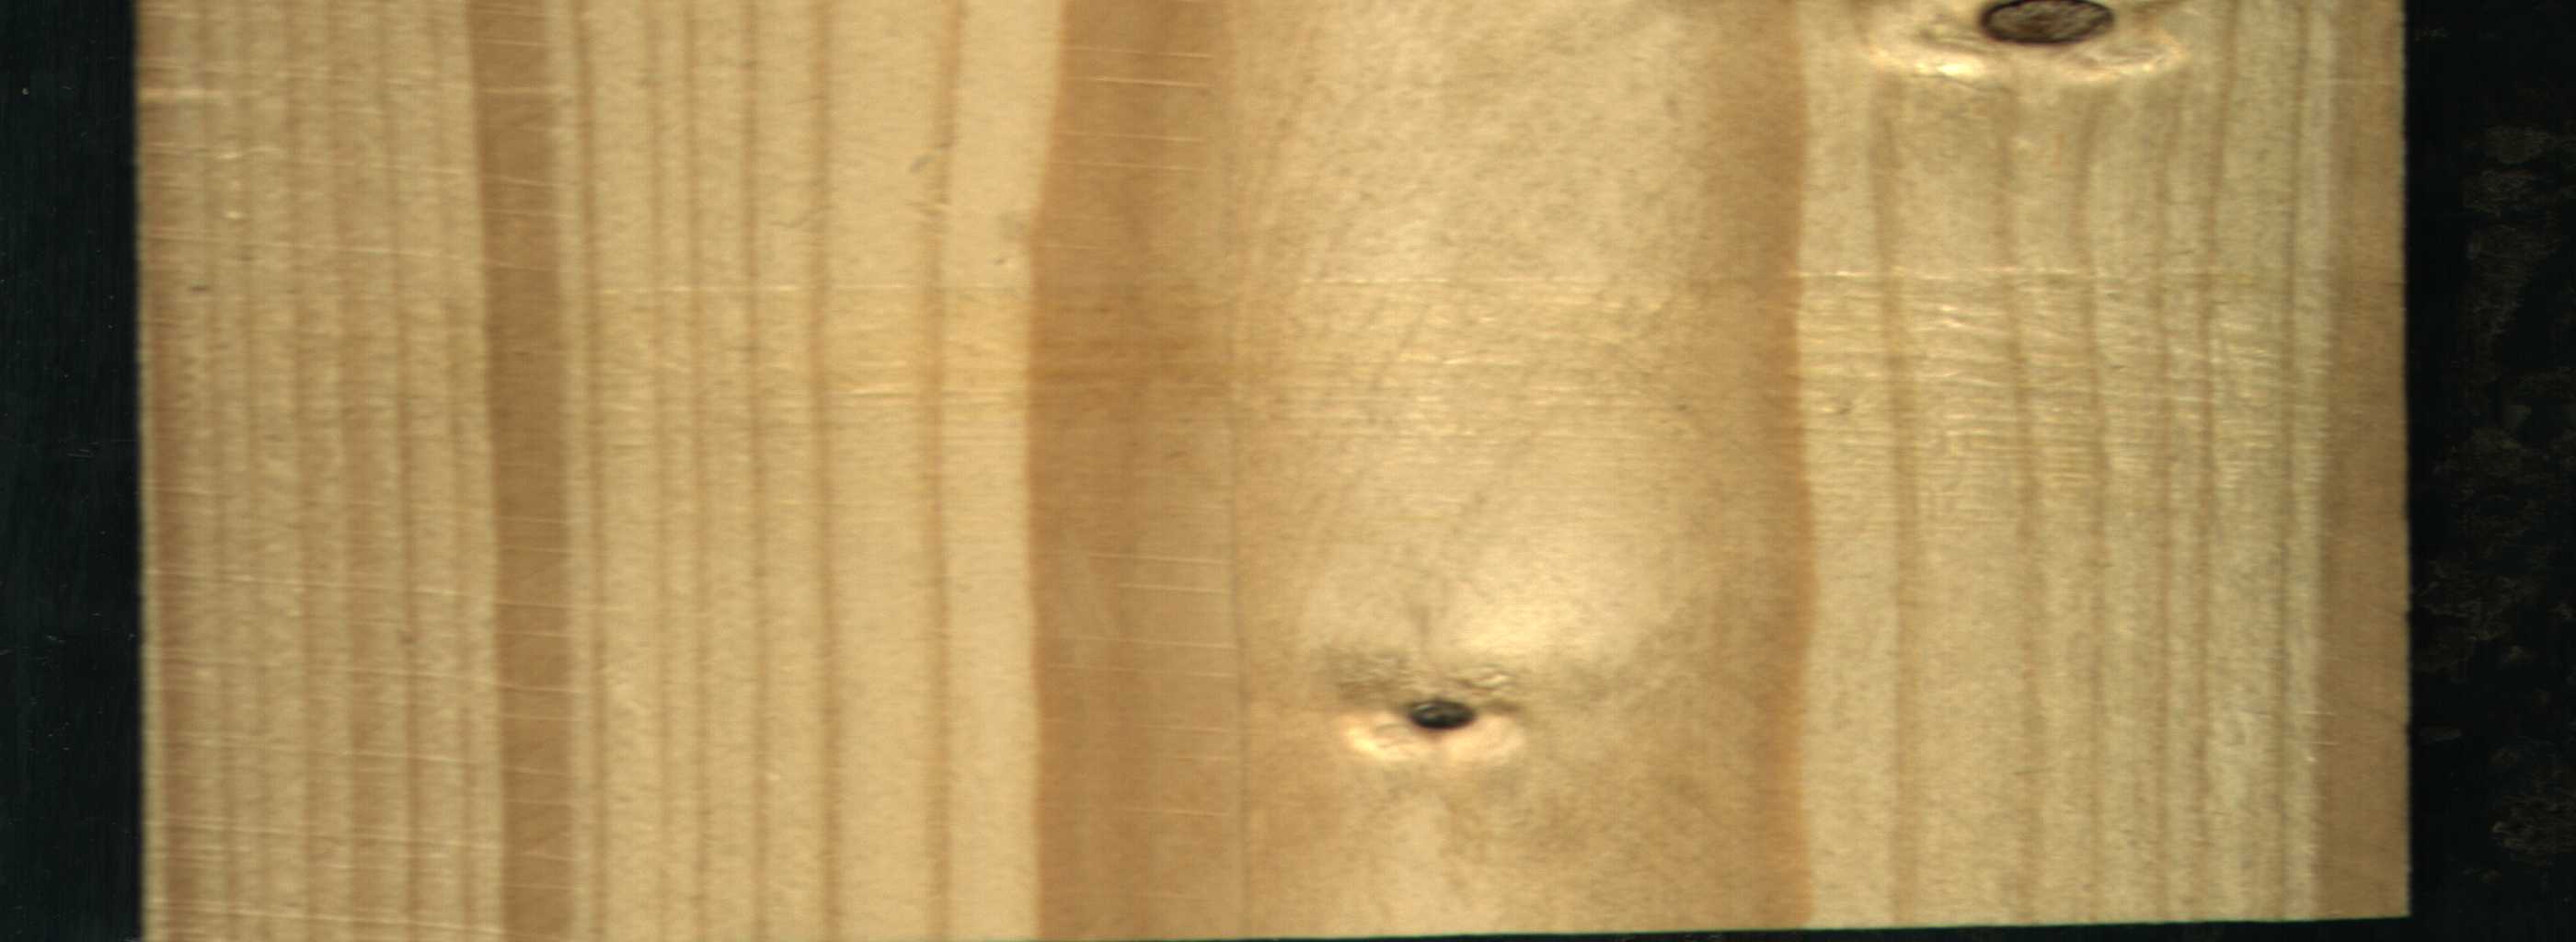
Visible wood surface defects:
Quartzity
Quartzity
Dead_Knot
Dead_Knot